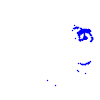
Particle: proton